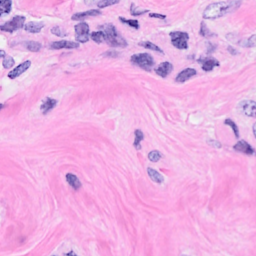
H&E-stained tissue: Breast